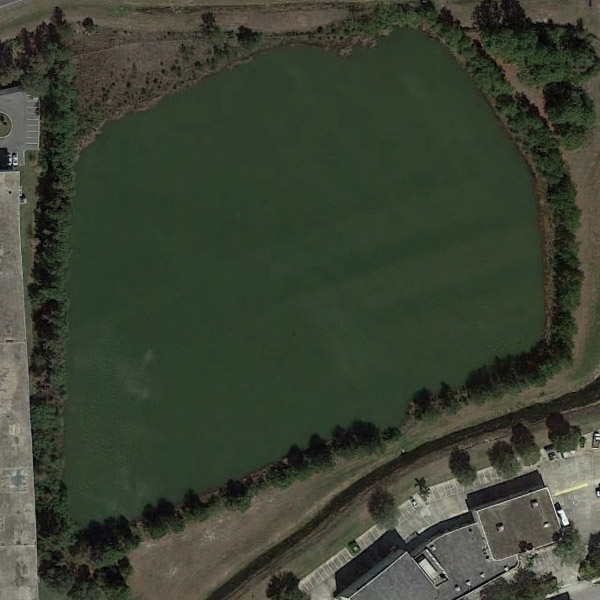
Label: Pond